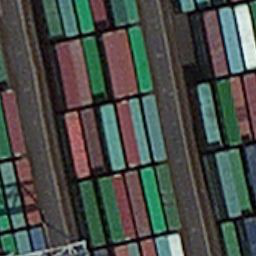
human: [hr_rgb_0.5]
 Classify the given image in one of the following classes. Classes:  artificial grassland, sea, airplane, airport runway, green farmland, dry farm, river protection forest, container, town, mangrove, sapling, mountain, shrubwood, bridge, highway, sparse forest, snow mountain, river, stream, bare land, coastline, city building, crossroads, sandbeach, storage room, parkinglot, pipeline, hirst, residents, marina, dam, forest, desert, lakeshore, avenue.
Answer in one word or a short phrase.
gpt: container